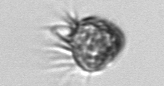
Label: Ciliophora